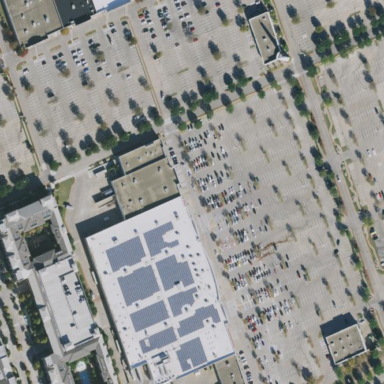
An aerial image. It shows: Building that houses supermarket.